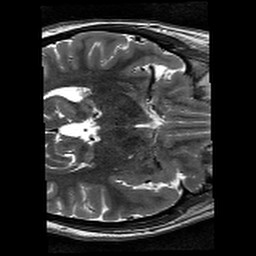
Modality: T2w
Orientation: axial